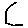
Label: hexagon